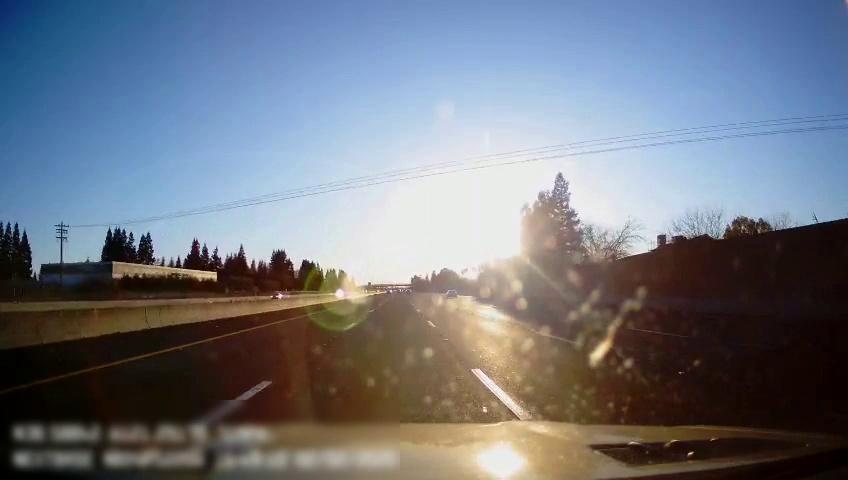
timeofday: Day
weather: Sunny
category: Drivable Space
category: Vehicles | Car
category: Vehicles | Car
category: Lanes | Alternate Lane
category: Lanes | Alternate Lane
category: Lanes | Current Lane
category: Lanes | Current Lane
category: Lanes | Alternate Lane